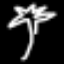
Label: palm tree